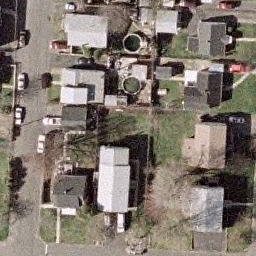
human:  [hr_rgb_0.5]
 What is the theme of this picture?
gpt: medium residential

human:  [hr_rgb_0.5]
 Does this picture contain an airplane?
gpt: no

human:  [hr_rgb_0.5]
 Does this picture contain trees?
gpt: yes

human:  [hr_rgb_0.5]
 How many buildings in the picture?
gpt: nine

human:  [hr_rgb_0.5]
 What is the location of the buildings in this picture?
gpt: left and right